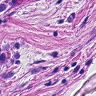
Metastatic tissue present: yes